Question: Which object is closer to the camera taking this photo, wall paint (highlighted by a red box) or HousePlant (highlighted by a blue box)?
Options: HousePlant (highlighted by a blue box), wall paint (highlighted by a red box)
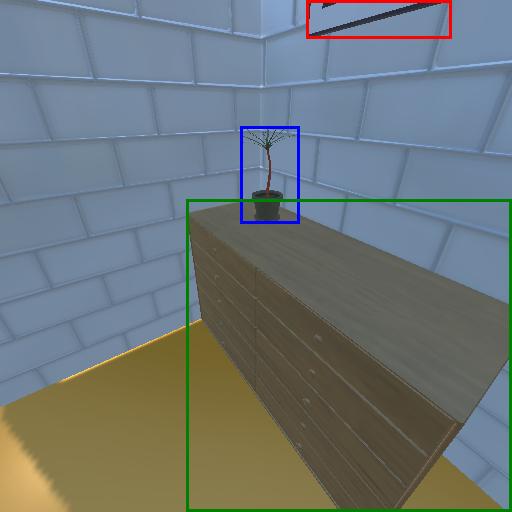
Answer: HousePlant (highlighted by a blue box)